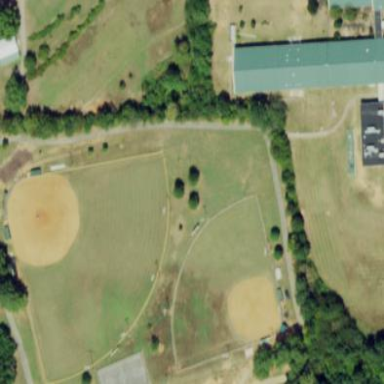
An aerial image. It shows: Softball pitch for leisure land activities.